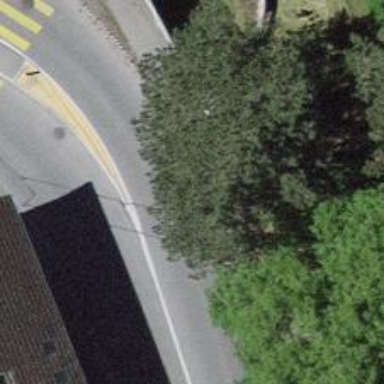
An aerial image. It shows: Bus stop with platform for public transport.